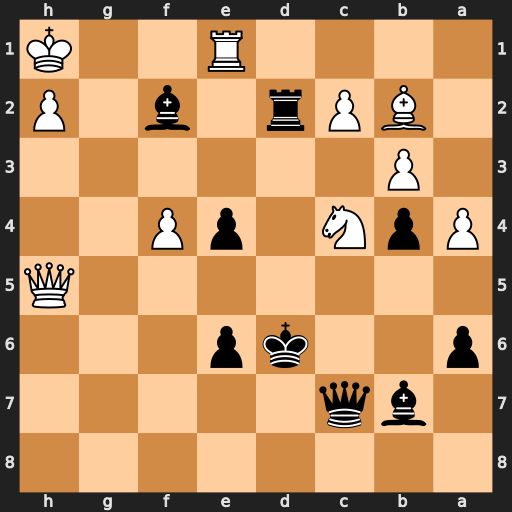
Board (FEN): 8/1bq5/p2kp3/7Q/PpN1pP2/1P6/1BPr1b1P/4R2K
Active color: b
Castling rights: -
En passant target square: -
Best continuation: Qxc4 Be5+ Kd7 Qh7+ Kc8 bxc4 e3+ Qxb7+ Kxb7